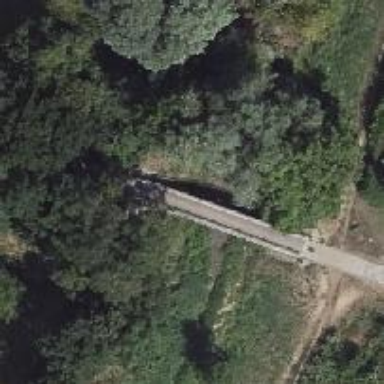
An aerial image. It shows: Footway on bridge with asphalt surface.